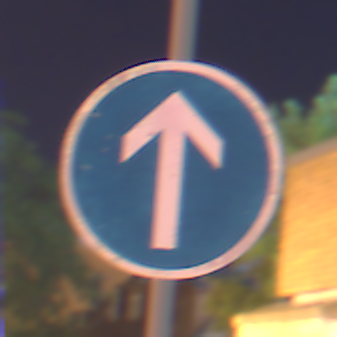
Verkehrszeichen: VorgeschriebeneFahrtrichtungGeradeaus
Umgebung: Outdoor, Urban
Tageszeit: Night
Wetter: Clear
Licht: Artificial
Jahreszeit: NotSpecified
Kontrast: HighContrast